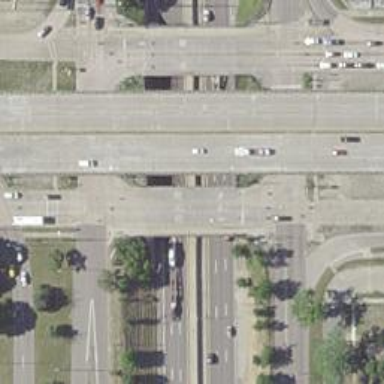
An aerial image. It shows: Trunk highway with bridge.